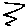
Label: zigzag